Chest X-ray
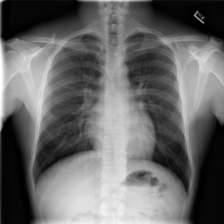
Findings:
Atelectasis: negative
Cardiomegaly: negative
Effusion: negative
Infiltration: negative
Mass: negative
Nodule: negative
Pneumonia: negative
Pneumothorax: negative
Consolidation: negative
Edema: negative
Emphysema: negative
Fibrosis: negative
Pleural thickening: negative
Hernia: negative